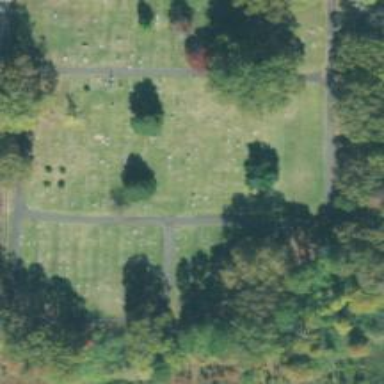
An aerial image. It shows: Cemetery.